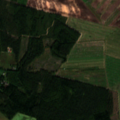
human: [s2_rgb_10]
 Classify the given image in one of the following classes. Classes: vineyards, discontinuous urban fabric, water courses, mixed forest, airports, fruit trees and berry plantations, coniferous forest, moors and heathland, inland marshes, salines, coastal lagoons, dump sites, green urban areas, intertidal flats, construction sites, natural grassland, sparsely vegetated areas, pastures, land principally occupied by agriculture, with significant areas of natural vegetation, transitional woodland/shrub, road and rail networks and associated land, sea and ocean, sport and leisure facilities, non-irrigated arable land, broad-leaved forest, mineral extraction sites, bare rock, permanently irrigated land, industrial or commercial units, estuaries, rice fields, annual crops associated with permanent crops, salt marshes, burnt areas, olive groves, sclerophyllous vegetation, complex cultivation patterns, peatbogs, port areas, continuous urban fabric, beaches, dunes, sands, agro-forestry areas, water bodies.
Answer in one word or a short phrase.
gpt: non-irrigated arable land, coniferous forest, mixed forest